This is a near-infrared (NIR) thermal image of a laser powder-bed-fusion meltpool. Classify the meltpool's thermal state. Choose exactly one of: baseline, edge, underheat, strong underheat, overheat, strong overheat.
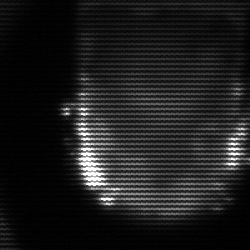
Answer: baseline